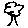
Label: tree